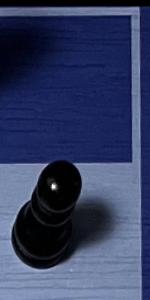
Label: Pawn_Black